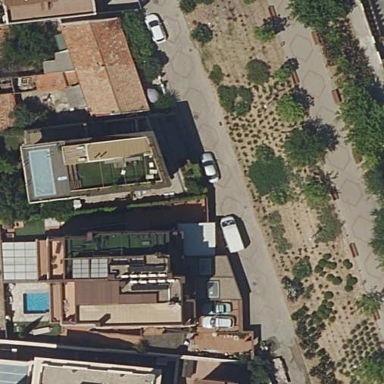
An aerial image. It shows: Garden with kerb barrier.